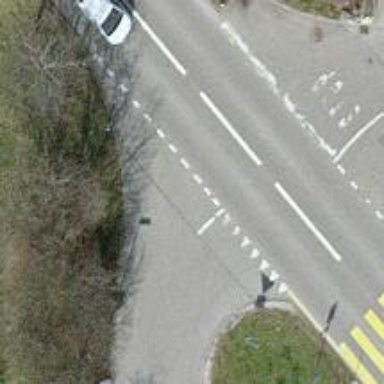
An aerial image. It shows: Road with "give way" sign.